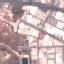
Label: Industrial